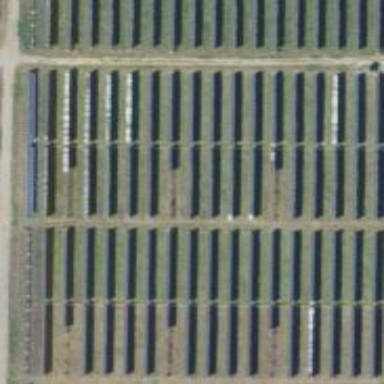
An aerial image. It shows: Solar power generator using photovoltaic method with solar photovoltaic panel types.